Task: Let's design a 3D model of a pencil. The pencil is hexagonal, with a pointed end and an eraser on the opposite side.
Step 42:
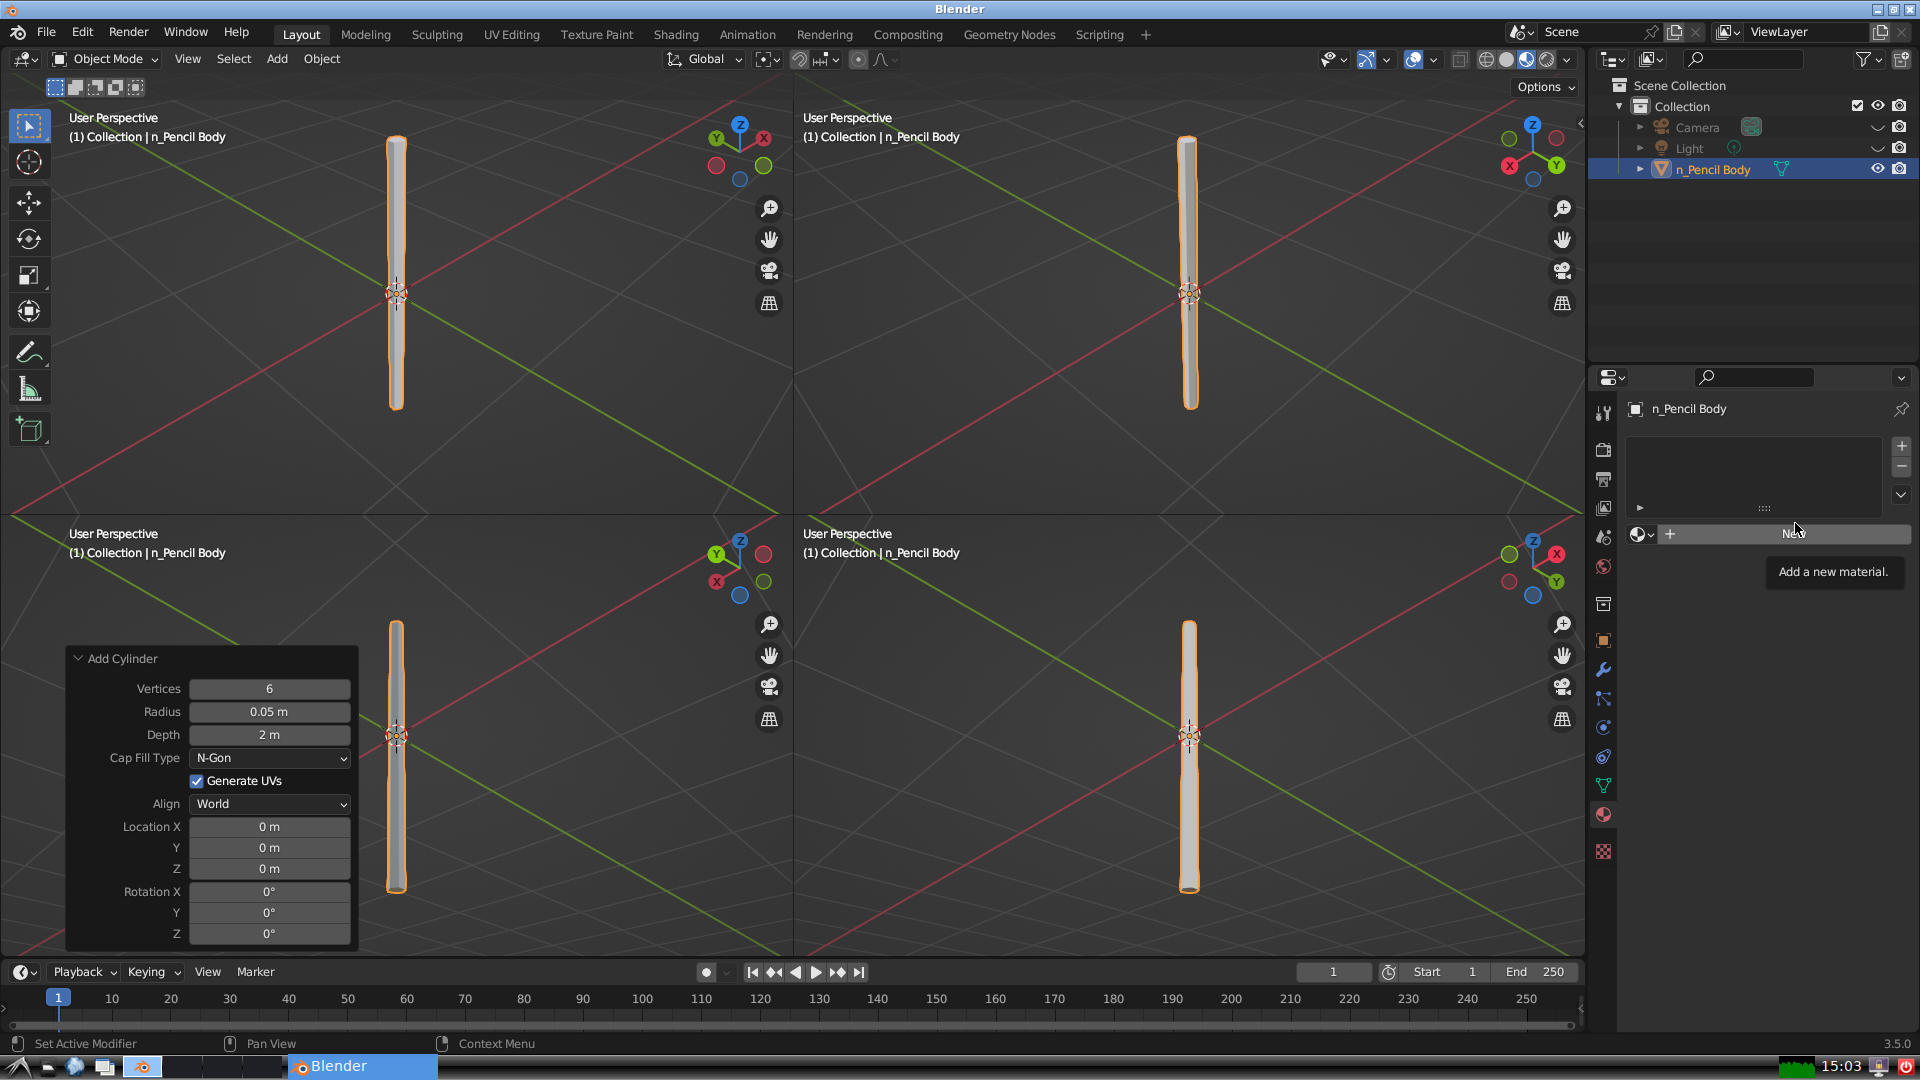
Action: click: no